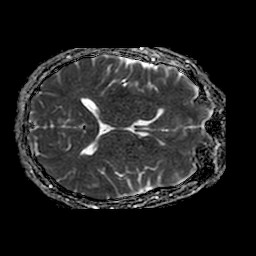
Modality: ADC
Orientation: axial
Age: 39
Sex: male
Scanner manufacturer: philips
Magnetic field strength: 1.5 T
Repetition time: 4.268 s
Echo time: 0.1082 s